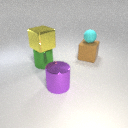
large green metal cylinder below large yellow metal cube